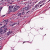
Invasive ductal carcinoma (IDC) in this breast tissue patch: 0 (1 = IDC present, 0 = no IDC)